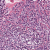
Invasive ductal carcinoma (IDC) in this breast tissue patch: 1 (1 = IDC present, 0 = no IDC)